Question: I'm working on a website and I have a lot of unused whitespace on the sides. I can't figure out which property to edit to get rid of it. If I could utilize that space I could move my elements around better. I posted a picture to illustarte how much white space I have on the side, and what I'm shooting for when I get rid of the space. If I need to post any code I can.
wrapper encases the entire body
'''
#wrapper {
max-width: 940px;
margin: 0 auto;
padding: 0 2.5%; /*First value is top/bottom, second is left/right*/
}
'''
pair is the class the divs are held in
'''
.pair {
float: left;
border:10px solid #002233;
border-radius: 10%;
overflow: auto;
margin: 5% 0;
}
'''
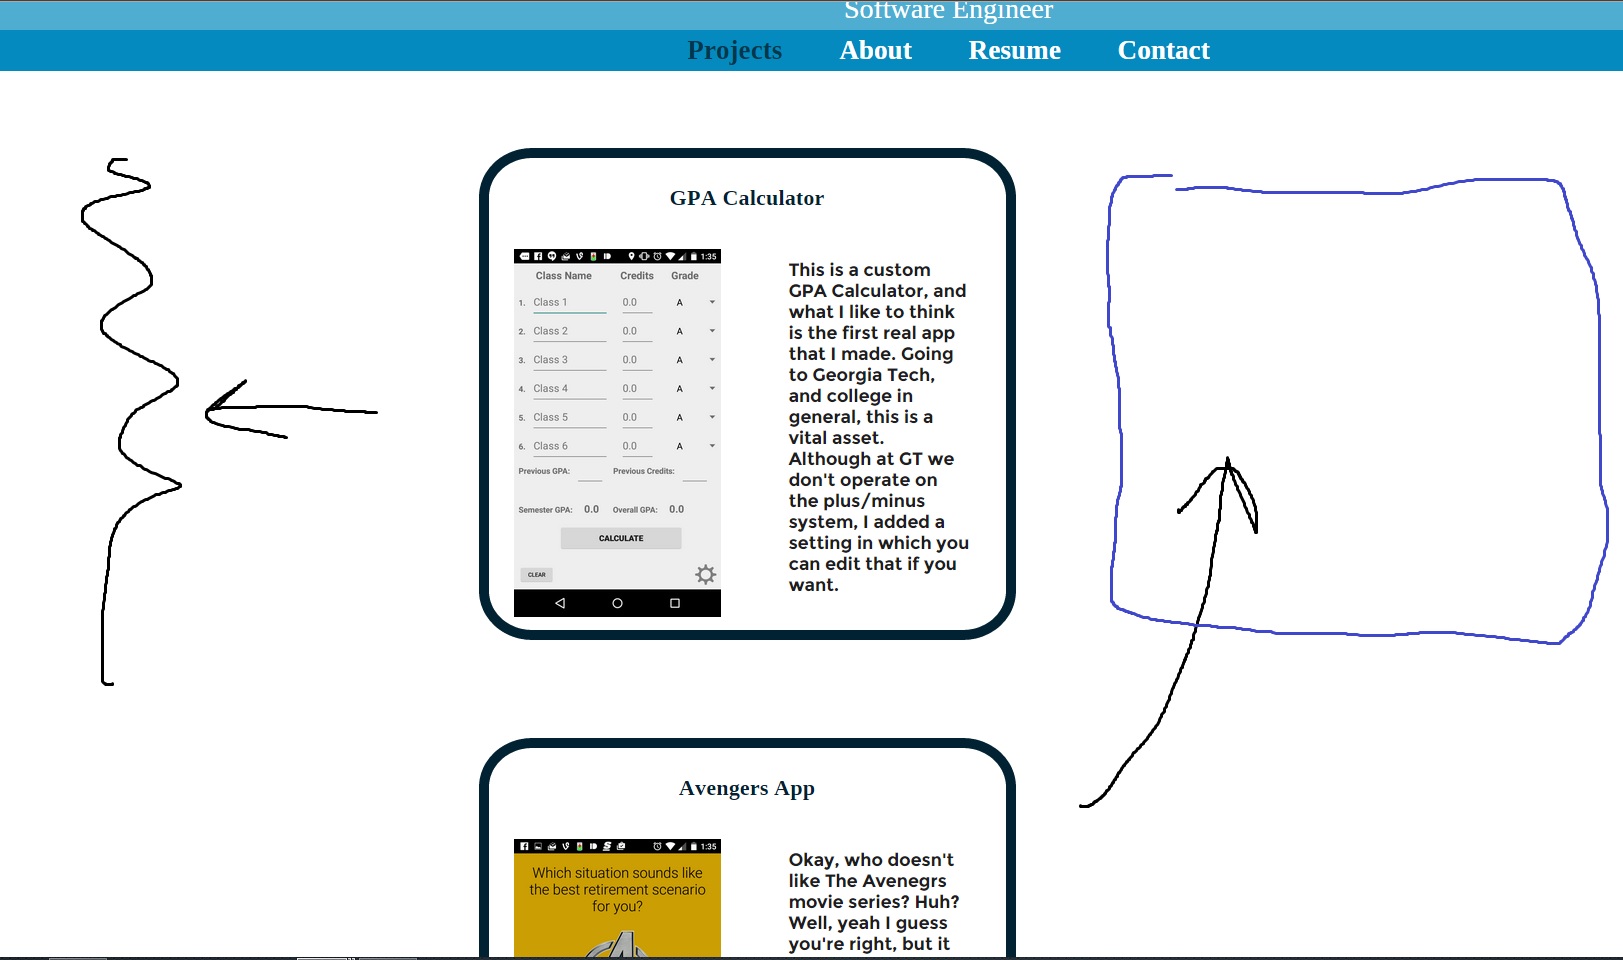
Answer: Your 'problem' is your wrapper:
'''
#wrapper {
max-width: 940px;
margin: 0 auto;
padding: 0 2.5%; /*First value is top/bottom, second is left/right*/
}
'''
It sets the 'max-width' to 940px and centers the content with the 'margin: 0 auto;'
Try to use the 'float: left;'-idea with the following code:
'''
#wrapper {
max-width: 100%;
margin: 0;
padding: 0 2.5%; /*First value is top/bottom, second is left/right*/
}
'''